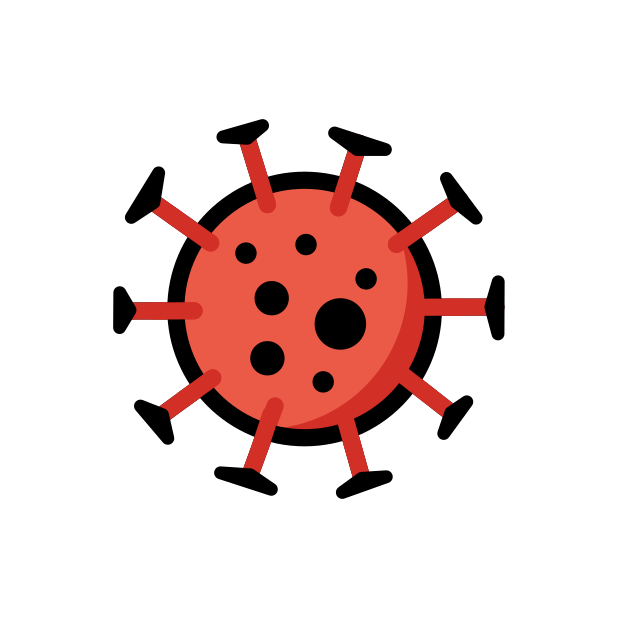
Emoji: 🦠
Name: microbe
Unicode: 0x1f9a0